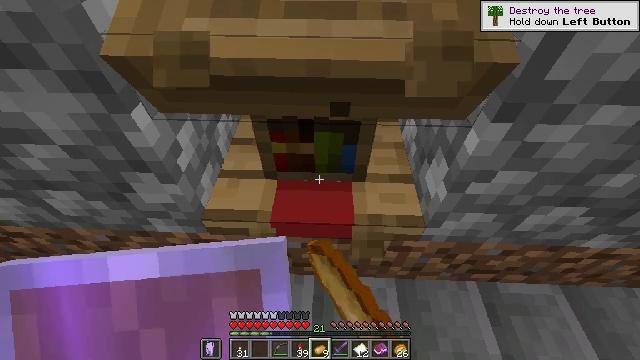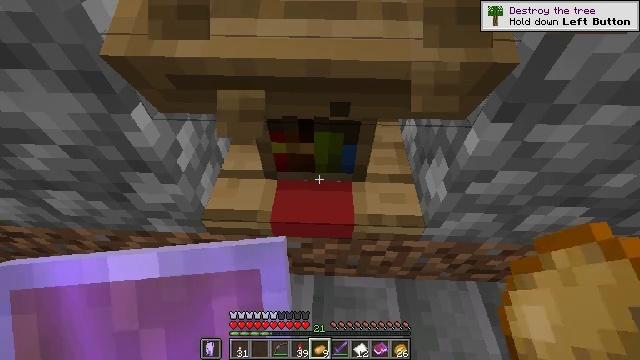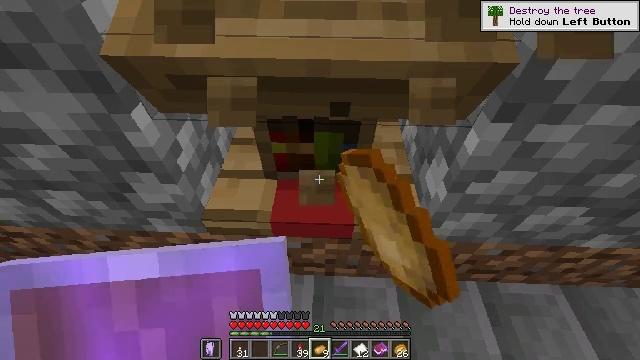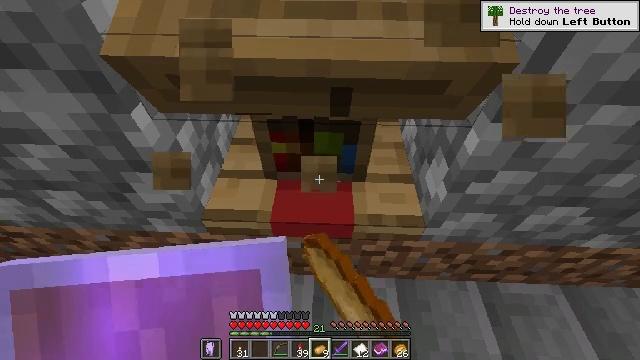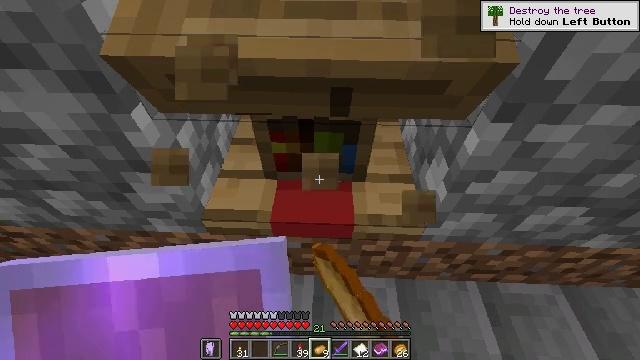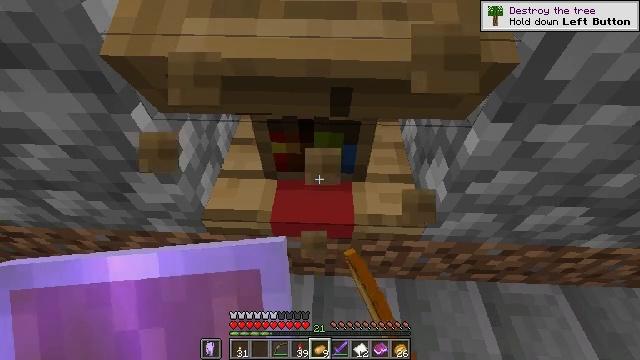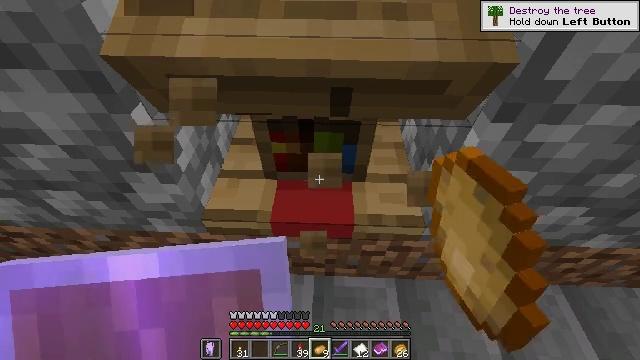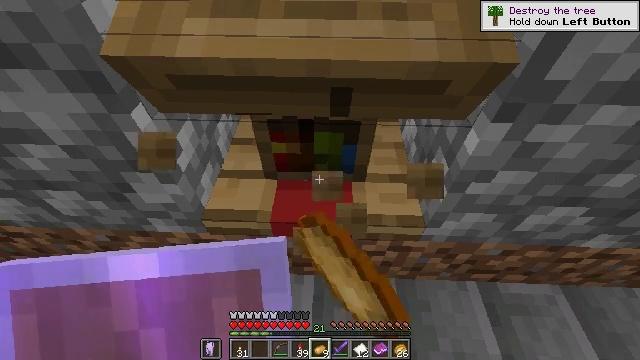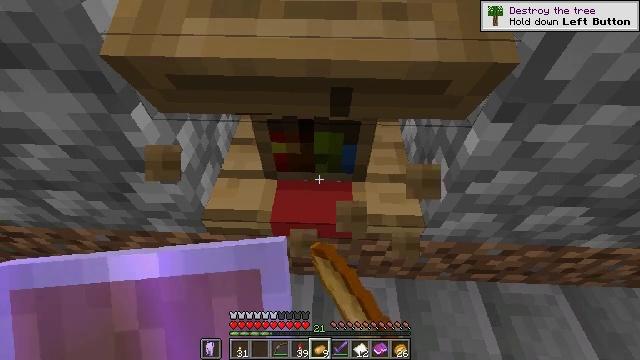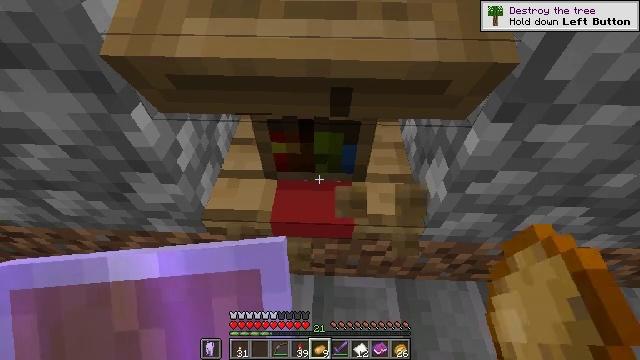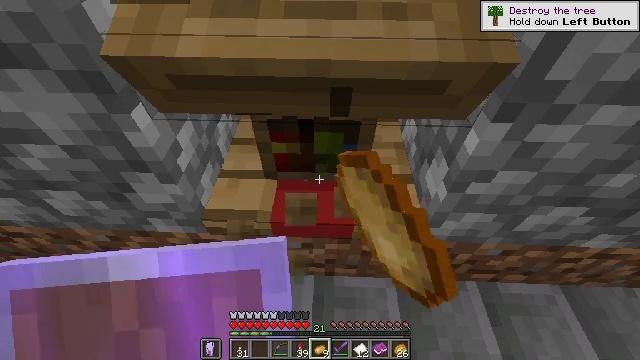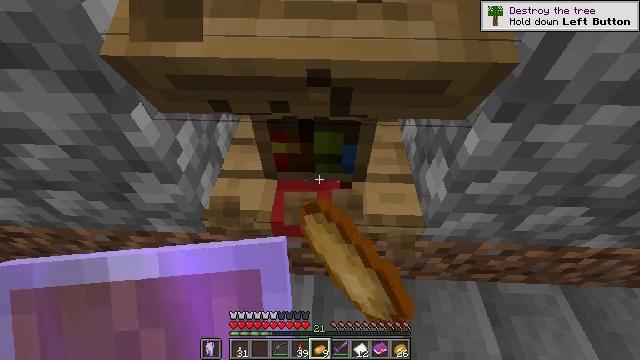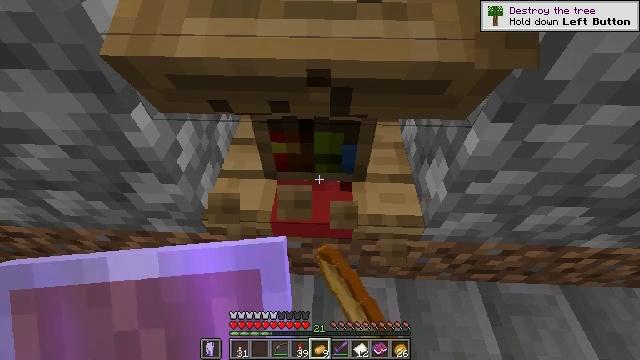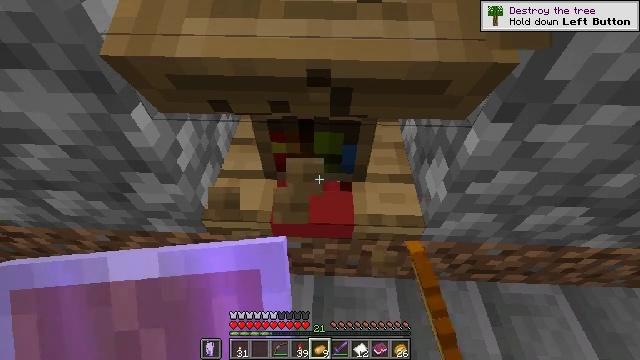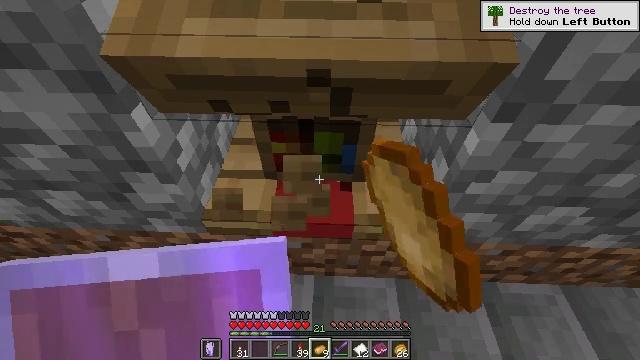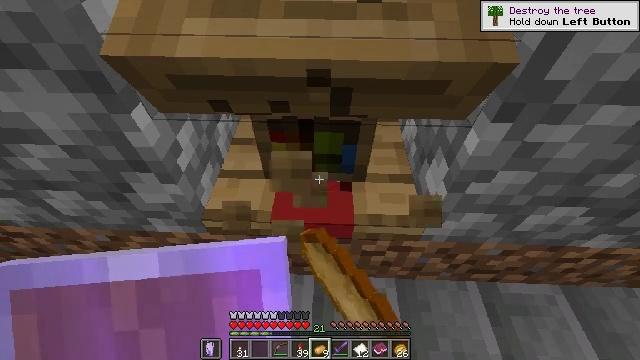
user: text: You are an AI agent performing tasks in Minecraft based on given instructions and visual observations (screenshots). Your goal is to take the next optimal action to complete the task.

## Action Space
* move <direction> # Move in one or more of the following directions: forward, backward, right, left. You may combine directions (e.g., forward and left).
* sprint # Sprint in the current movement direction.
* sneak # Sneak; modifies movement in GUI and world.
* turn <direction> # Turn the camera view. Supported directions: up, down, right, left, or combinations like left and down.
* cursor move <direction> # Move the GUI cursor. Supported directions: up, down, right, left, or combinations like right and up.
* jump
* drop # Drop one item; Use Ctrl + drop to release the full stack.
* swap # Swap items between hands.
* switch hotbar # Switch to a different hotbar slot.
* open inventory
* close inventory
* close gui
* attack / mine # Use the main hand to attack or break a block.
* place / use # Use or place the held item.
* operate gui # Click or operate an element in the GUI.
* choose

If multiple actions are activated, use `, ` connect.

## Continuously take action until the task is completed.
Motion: motion action
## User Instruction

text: Collect the lectern by destroying it.
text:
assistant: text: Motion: attack / mine
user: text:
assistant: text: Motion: attack / mine
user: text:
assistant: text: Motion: attack / mine
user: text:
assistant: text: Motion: attack / mine
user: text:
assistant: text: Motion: attack / mine
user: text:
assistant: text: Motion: attack / mine
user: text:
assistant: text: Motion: attack / mine
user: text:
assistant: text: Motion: attack / mine
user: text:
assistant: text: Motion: attack / mine
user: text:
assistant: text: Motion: attack / mine
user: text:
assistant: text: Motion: attack / mine
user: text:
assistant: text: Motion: attack / mine
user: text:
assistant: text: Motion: attack / mine
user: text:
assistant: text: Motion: attack / mine
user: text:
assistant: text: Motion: attack / mine
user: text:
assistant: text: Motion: attack / mine
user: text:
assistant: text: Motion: attack / mine
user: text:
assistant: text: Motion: attack / mine
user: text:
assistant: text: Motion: attack / mine
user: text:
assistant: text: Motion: attack / mine
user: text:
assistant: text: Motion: attack / mine
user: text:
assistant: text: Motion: attack / mine
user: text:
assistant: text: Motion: attack / mine
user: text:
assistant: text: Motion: attack / mine
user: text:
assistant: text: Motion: attack / mine
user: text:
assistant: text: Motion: attack / mine
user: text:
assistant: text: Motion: attack / mine
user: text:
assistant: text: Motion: attack / mine
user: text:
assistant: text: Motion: attack / mine
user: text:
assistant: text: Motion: attack / mine